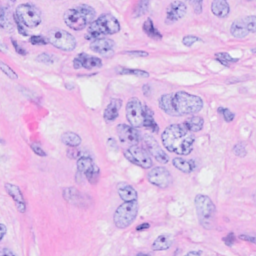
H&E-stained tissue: Breast